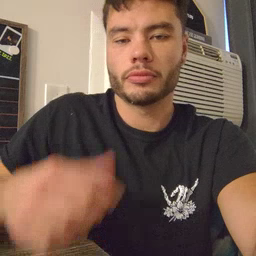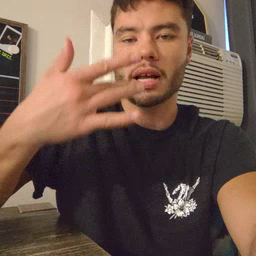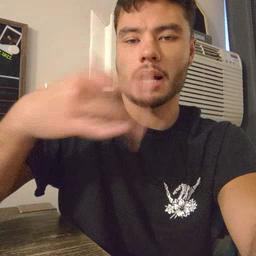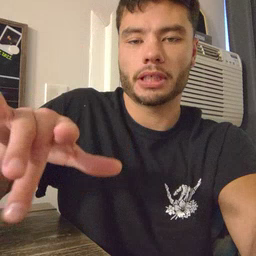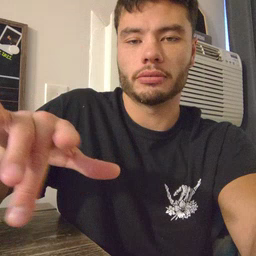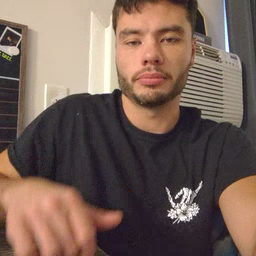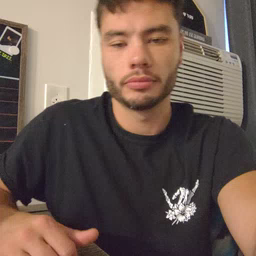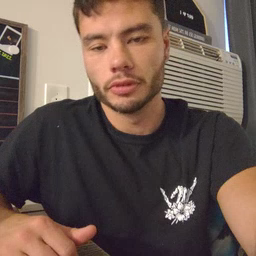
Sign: empty